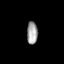
Tissue: prostate
Cell type: T cells
Senescence score: 0.778
Nuclear area (px): 237
Mean DAPI intensity: 160.747